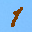
Label: 1